Question: I'm trying to use autofill in a radtextbox, which appeared to be working well but I'm having a strange issue.
Here is my code:
'''
var tb = ((TextBox)((RadTextBoxItem)txIndexNo1.RootElement
.Children[0].Children[0]).HostedControl);
var ls = Lnq.NOs.Select(a => (a.Index)).ToArray();
tb.AutoCompleteCustomSource.AddRange(ls);
tb.AutoCompleteMode = AutoCompleteMode.Append;
tb.AutoCompleteSource = AutoCompleteSource.CustomSource;
'''
The strings should be: (Example)
'''
123445/14
16277/14
'''
However I only autofill until the Backslash ?

Is this because it is an escape character ??
Any help is greatly appreciated.
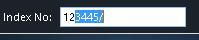
Answer: This seems like an issue in the .NET TextBox, which RadTextBox hosts. Here is the issue replicated with only the .NET control:
'''
TextBox tb = new TextBox();
tb.Parent = this;
var ls = new string[] { "123445/14", "16277/14" };
tb.AutoCompleteCustomSource.AddRange(ls);
tb.AutoCompleteMode = AutoCompleteMode.Append;
tb.AutoCompleteSource = AutoCompleteSource.CustomSource;
'''
I would suggest to use Telerik's <URL>, which is their implementation of a text box. Here is an example:
'''
RadTextBoxControl rtbc = new RadTextBoxControl();
rtbc.Parent = this;
rtbc.AutoCompleteDataSource = new string[] { "123445//14", "16277//14" };
rtbc.AutoCompleteMode = AutoCompleteMode.Append;
'''